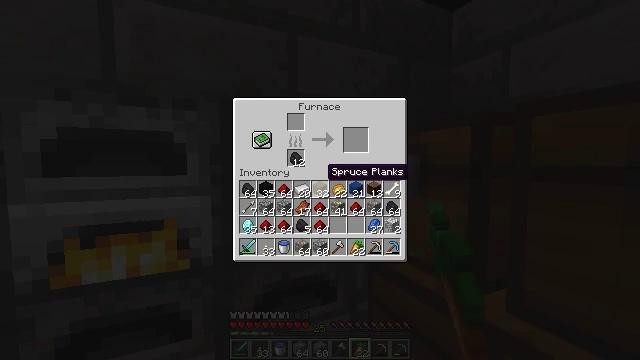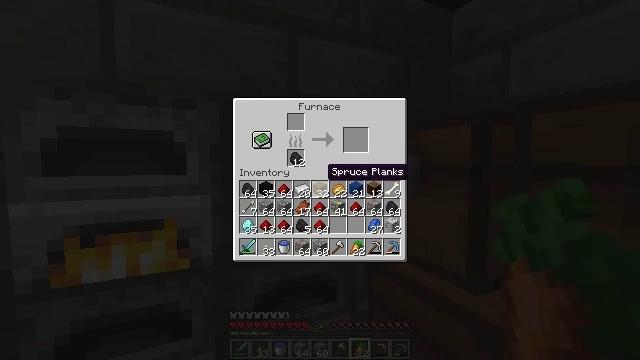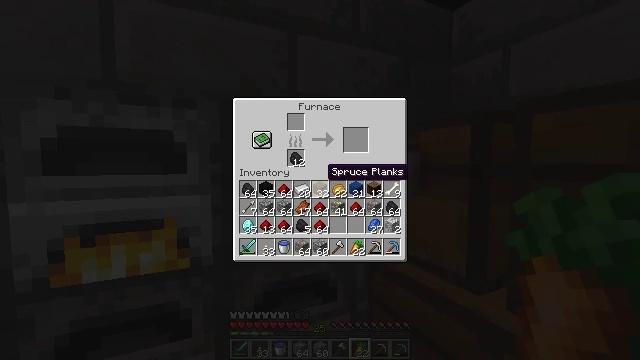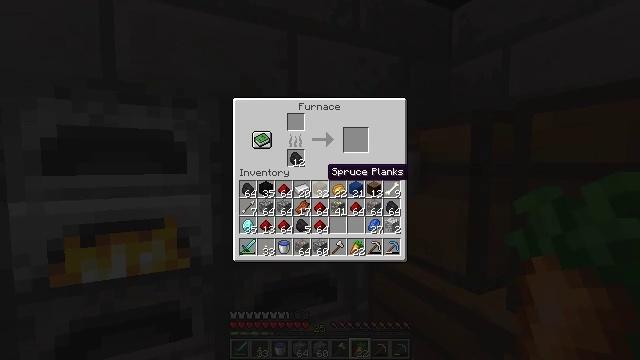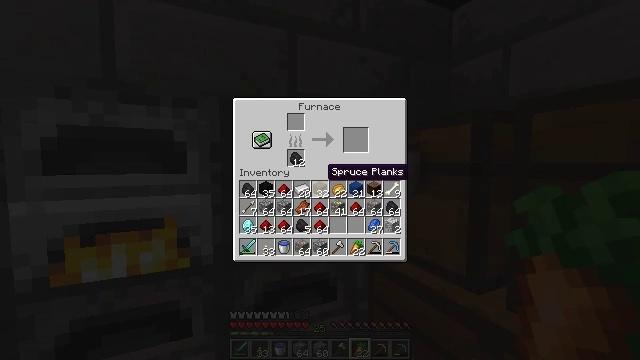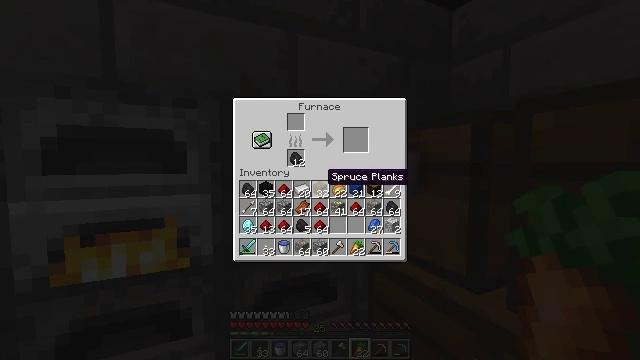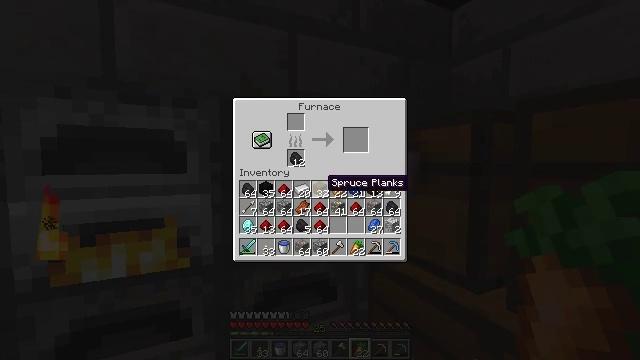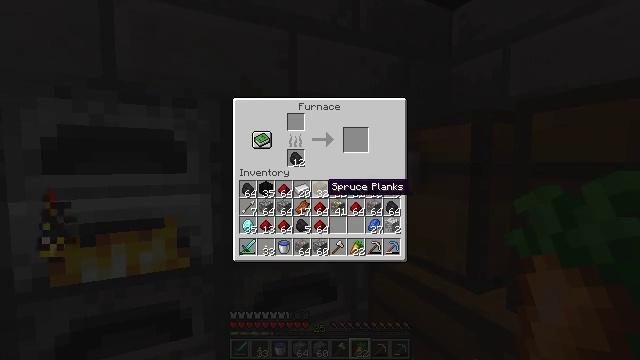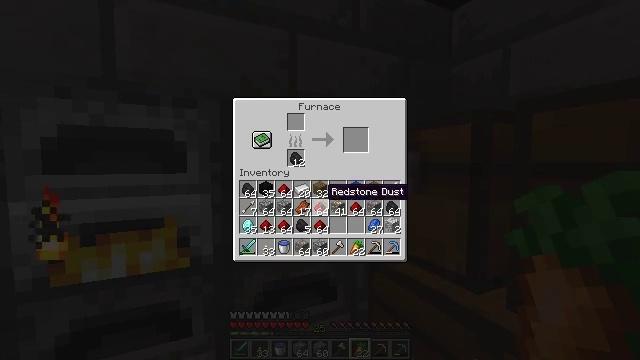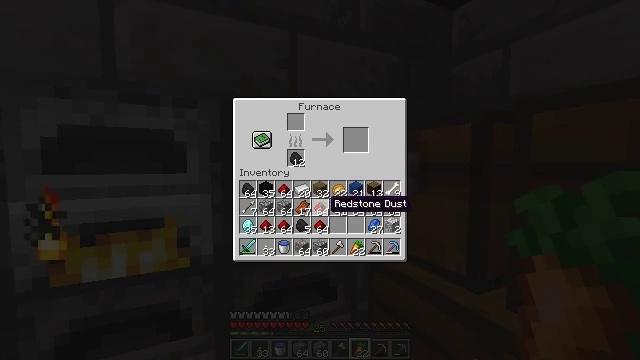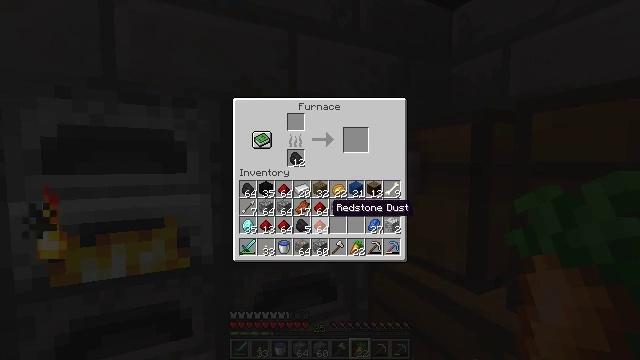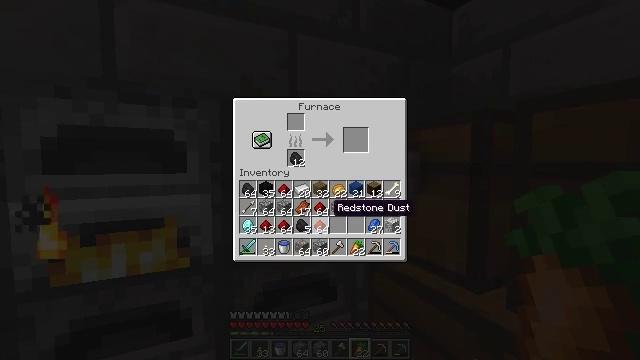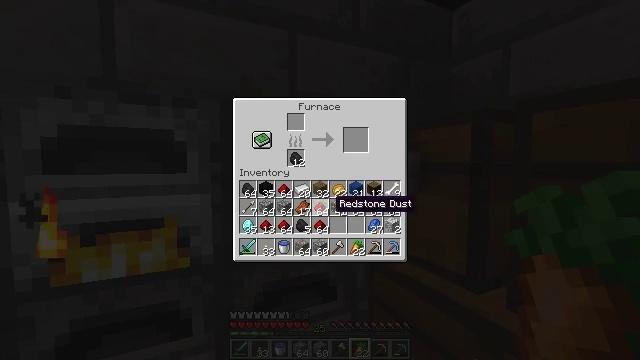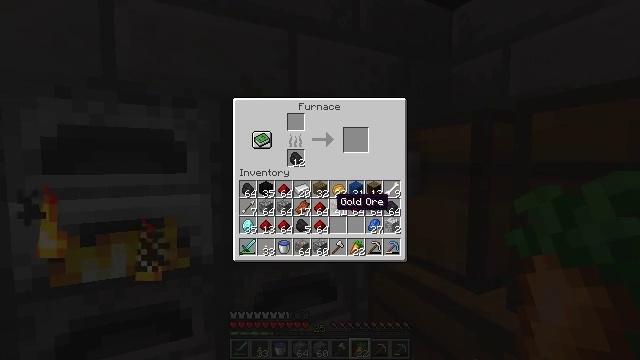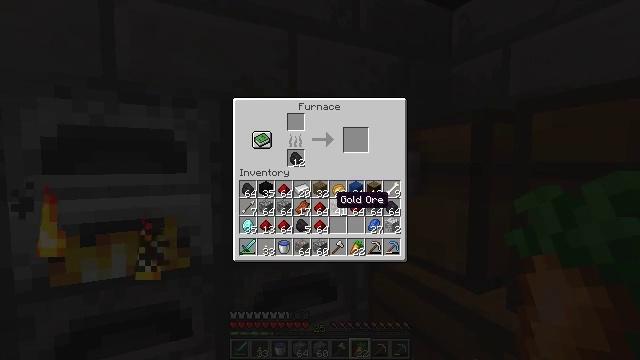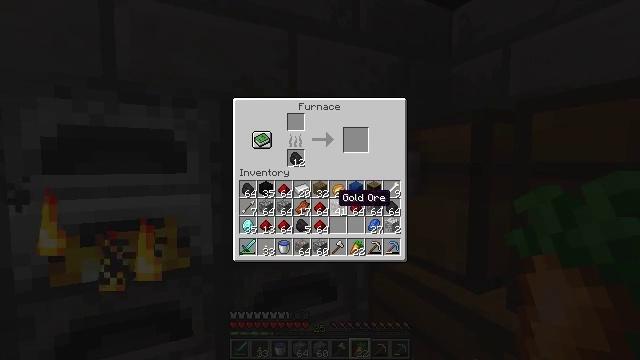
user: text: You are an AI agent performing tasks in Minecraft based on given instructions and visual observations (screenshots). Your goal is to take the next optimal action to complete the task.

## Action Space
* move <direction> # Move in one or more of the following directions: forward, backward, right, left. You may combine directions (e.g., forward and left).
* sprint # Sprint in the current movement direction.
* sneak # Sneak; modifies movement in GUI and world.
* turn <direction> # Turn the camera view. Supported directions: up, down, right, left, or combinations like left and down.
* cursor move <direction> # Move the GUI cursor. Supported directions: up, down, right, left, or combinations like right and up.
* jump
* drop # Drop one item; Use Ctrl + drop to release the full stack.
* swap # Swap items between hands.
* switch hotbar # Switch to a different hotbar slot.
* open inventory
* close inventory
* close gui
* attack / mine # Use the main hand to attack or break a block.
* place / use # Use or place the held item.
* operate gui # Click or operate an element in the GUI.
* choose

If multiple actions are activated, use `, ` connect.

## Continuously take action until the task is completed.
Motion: motion action
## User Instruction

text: Break down a block in the crafting table to obtain lapis lazuli.
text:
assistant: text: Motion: no_op
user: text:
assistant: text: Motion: no_op
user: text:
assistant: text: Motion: no_op
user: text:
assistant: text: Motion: no_op
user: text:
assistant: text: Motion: no_op
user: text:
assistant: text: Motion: sneak
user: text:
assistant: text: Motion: sneak
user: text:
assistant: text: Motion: sneak
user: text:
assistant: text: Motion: sneak, cursor move down
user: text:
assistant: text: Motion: sneak
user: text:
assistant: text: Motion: sneak
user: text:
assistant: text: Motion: sneak
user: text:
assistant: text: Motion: sneak
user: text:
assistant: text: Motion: sneak
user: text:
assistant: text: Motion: sneak
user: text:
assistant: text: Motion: sneak
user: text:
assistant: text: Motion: sneak
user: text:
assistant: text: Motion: sneak
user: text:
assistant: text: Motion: sneak
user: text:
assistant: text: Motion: sneak
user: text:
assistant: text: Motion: sneak, operate gui
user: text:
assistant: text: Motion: sneak, operate gui
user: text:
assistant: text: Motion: sneak, operate gui
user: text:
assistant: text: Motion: sneak
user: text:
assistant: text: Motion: sneak
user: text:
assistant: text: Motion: no_op
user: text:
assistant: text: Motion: no_op
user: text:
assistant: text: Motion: turn left, close gui
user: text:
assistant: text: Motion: turn left and down, open inventory
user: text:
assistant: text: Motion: turn left and down